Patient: sex M, age 48
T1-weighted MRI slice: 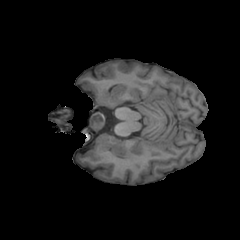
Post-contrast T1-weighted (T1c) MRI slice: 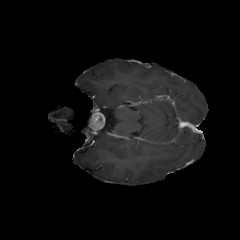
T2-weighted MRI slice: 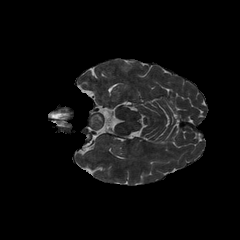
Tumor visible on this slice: no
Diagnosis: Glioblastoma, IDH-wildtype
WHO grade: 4